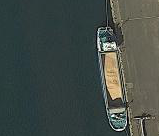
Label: Sand_carrier